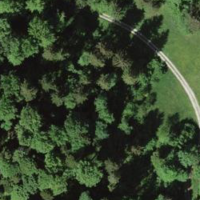
EUNIS habitat code: 44
Species observed at this site:
Caltha palustris